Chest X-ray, PA view. Patient: 29 years old, sex M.
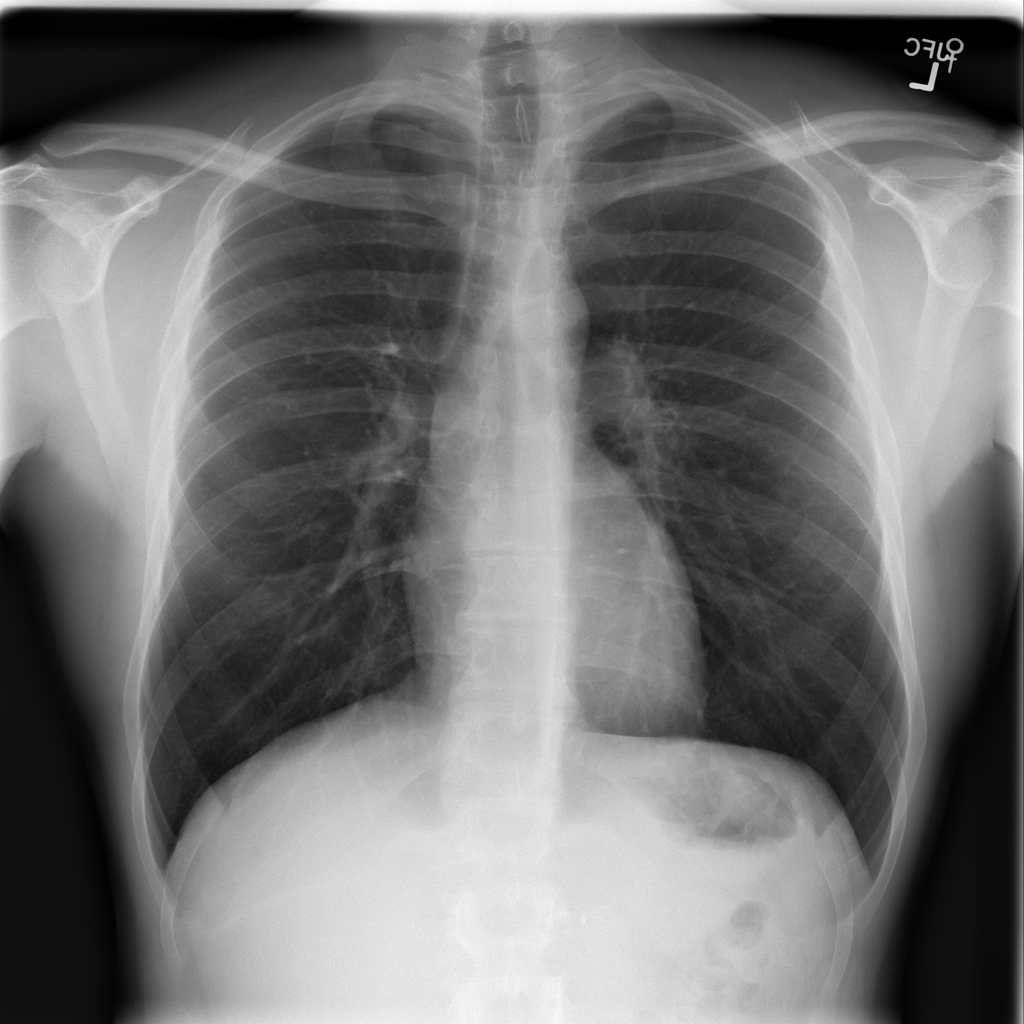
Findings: No Finding